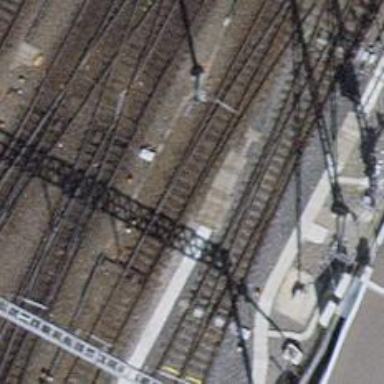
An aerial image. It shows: Single-track railway with electrified contact lines.